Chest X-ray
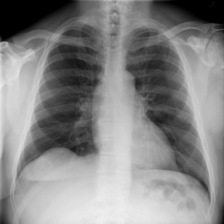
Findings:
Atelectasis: negative
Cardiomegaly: negative
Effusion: negative
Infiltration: positive
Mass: negative
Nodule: negative
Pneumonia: negative
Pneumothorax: negative
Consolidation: negative
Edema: negative
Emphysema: negative
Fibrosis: negative
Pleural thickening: negative
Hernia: negative